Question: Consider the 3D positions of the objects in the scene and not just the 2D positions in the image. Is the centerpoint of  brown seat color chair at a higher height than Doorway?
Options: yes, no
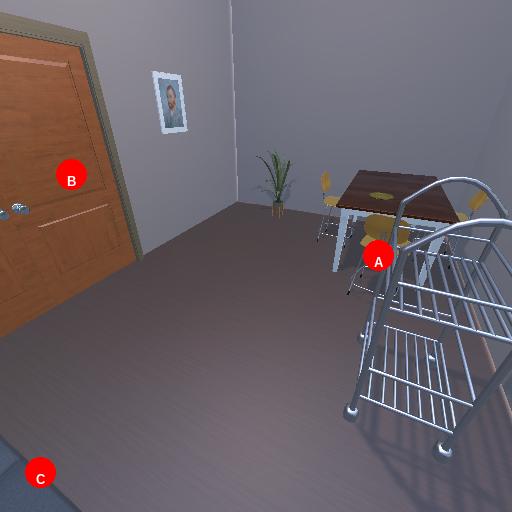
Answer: yes